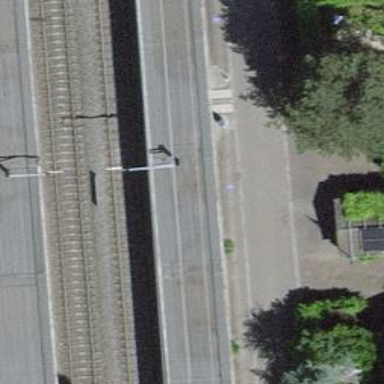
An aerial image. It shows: Road with steps.